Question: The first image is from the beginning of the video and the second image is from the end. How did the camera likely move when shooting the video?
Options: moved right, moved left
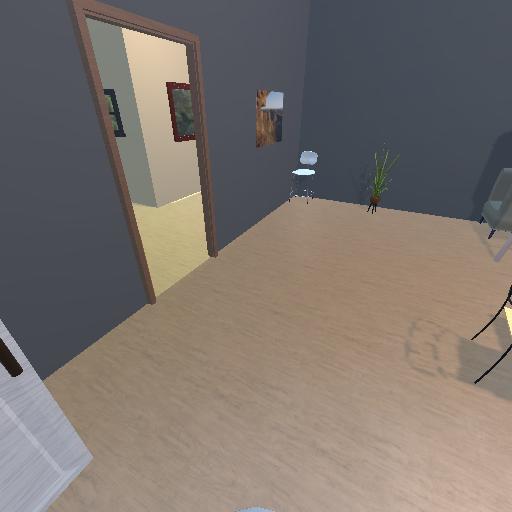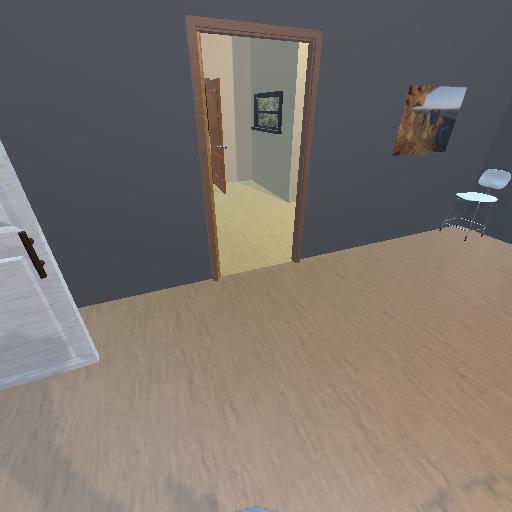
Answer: moved right